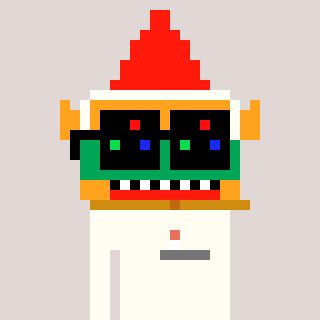
a pixel art character with square black sunglasses, a gnome-shaped head and a grayscale-colored body on a warm background